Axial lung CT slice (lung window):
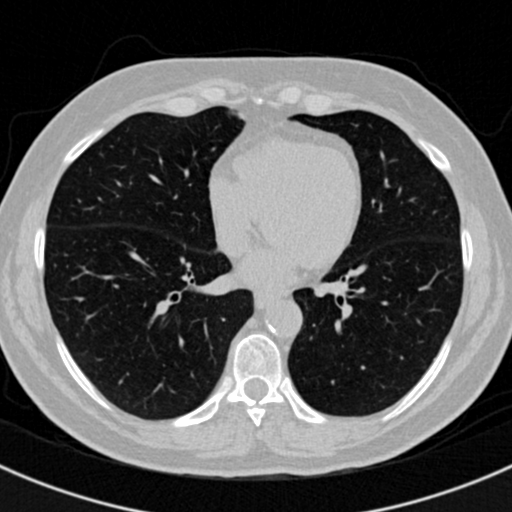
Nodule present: no